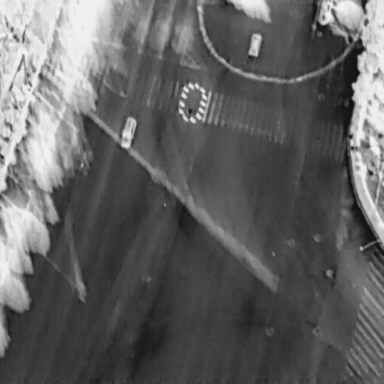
There are two Cars in the infrared image.